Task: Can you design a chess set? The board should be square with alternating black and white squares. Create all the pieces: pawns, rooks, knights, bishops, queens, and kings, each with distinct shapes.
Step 3826:
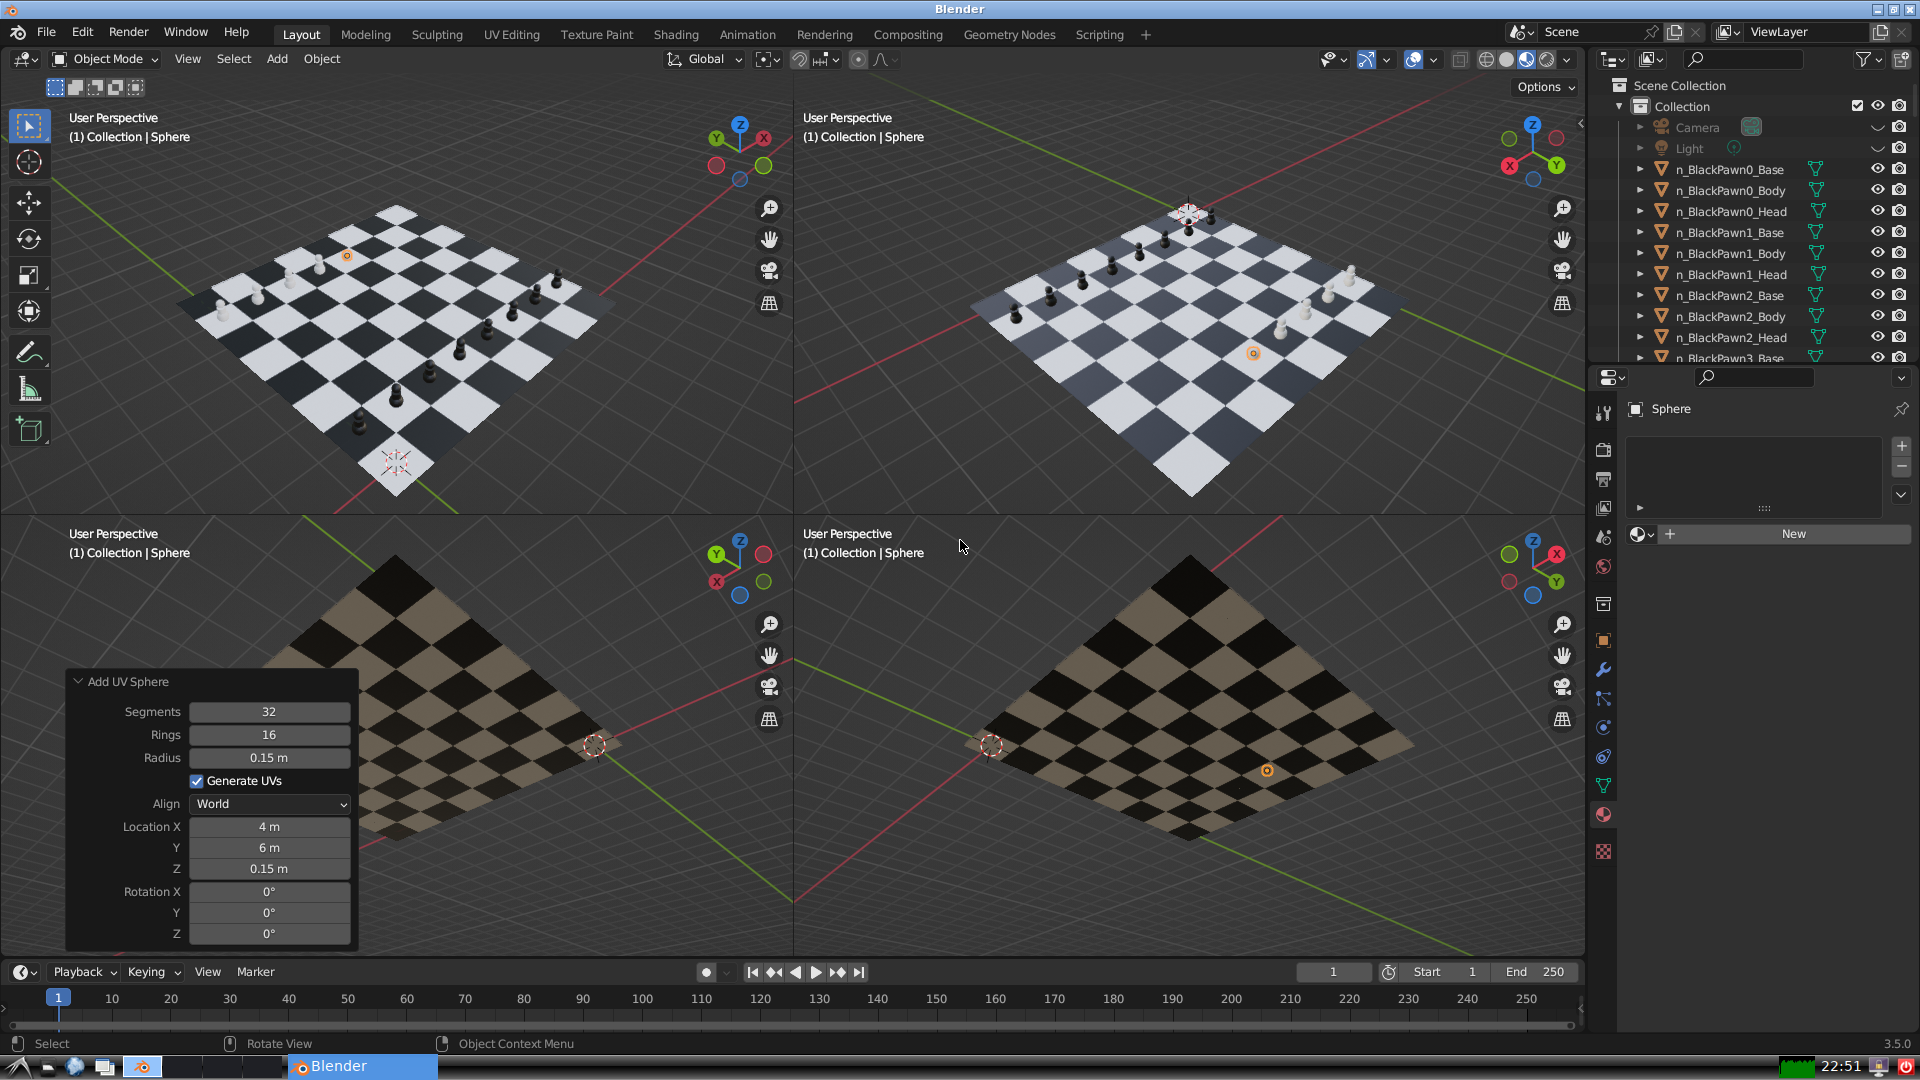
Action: {"mouse_move": [1608, 631]}